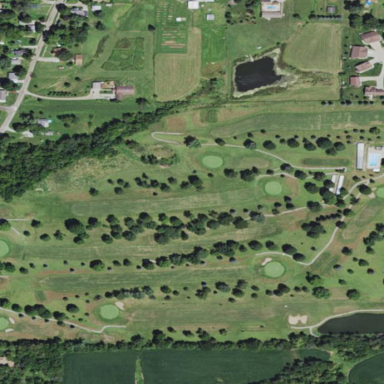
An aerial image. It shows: Golf course surrounded by greenery.